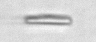
Label: fiber